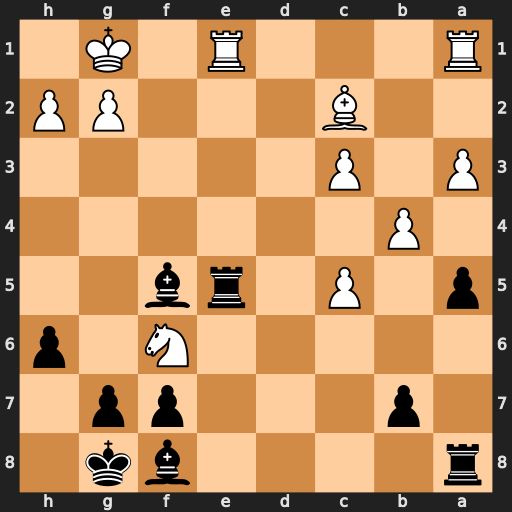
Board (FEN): r4bk1/1p3pp1/5N1p/p1P1rb2/1P6/P1P5/2B3PP/R3R1K1
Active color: b
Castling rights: -
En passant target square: -
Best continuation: gxf6 Rxe5 Bxc2